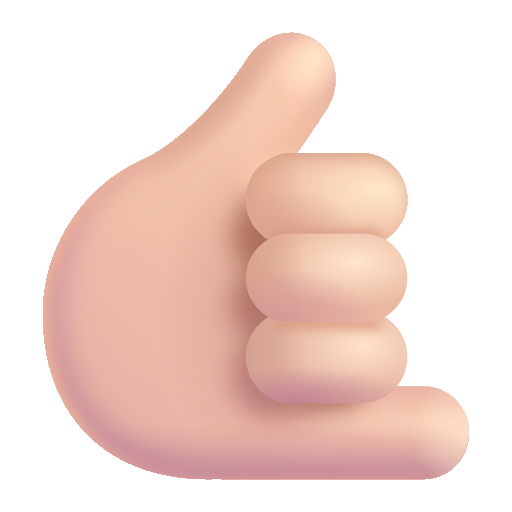
call me hand color light